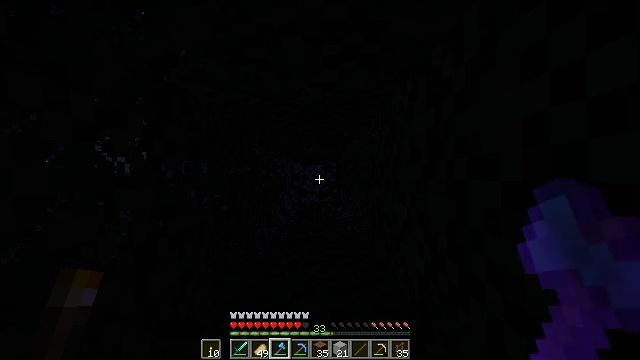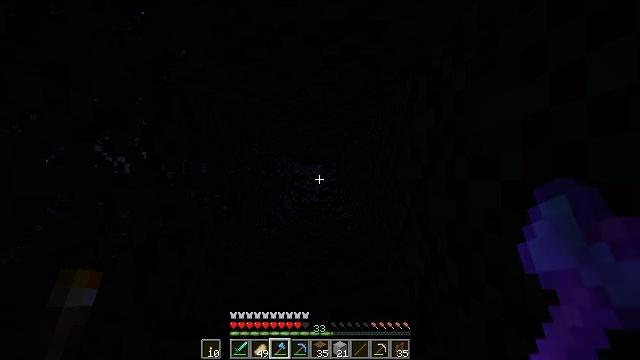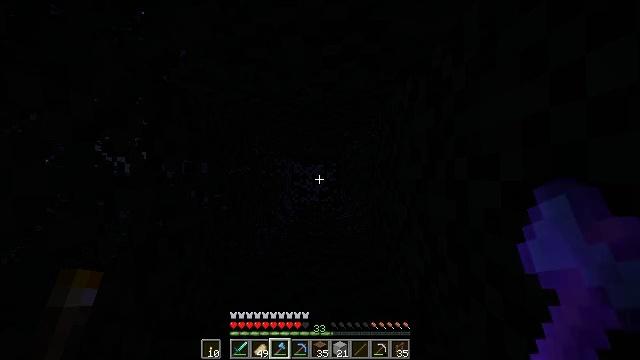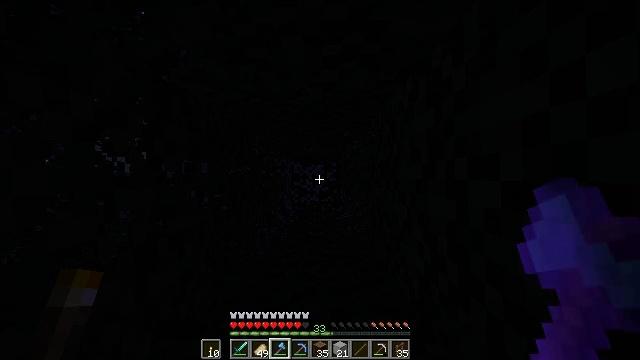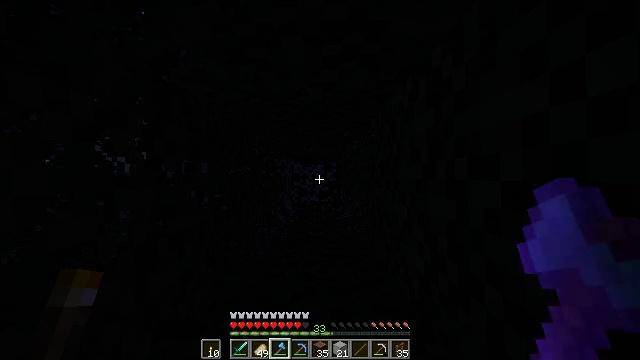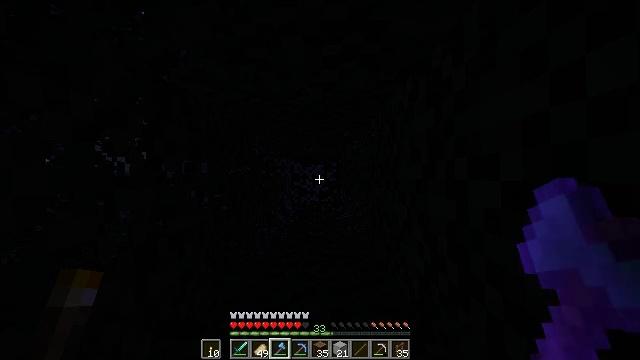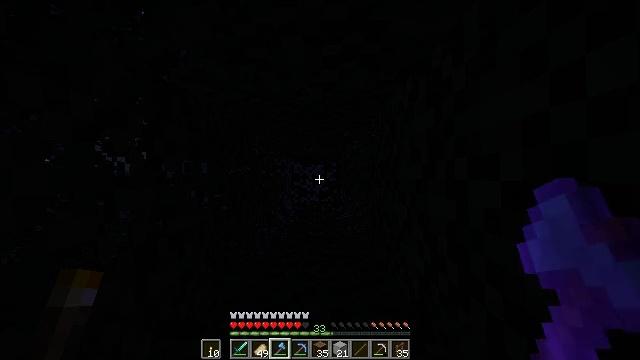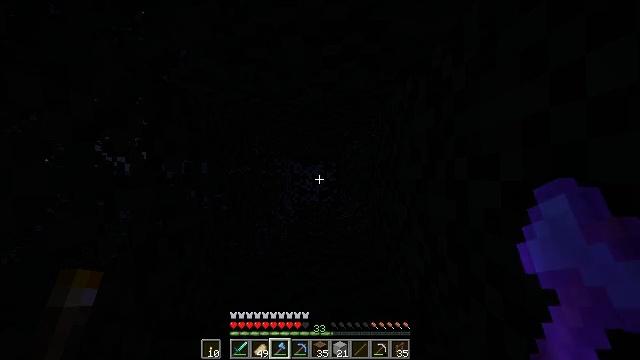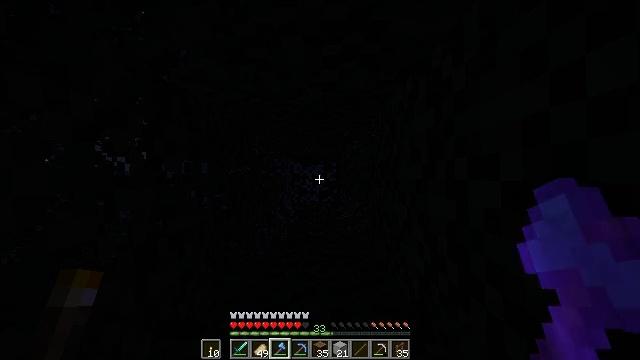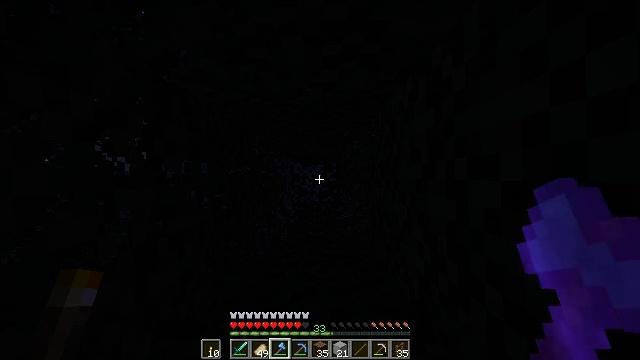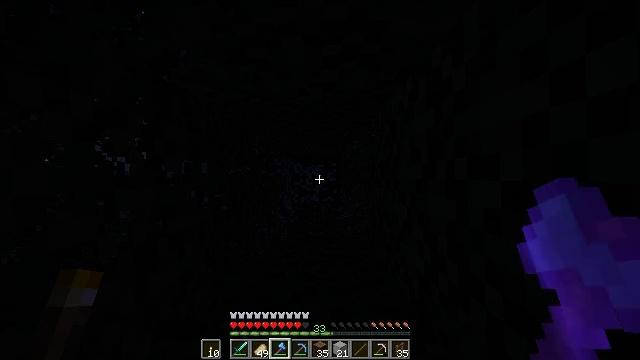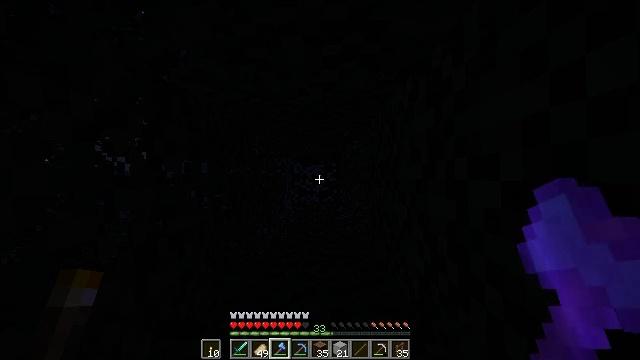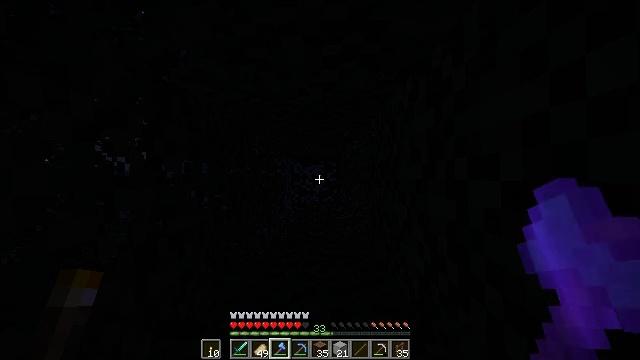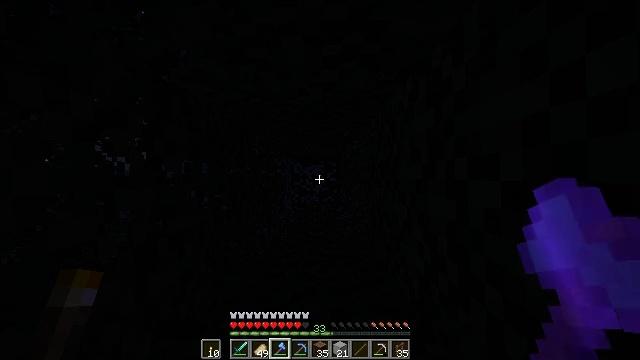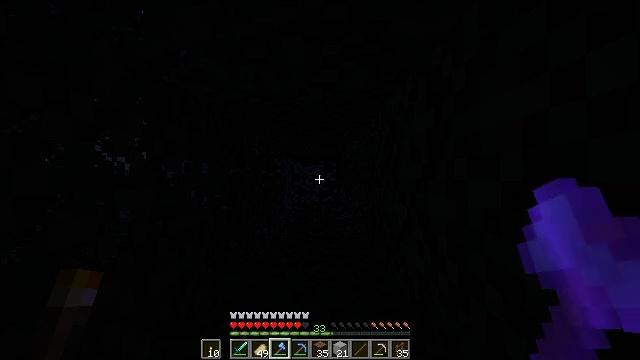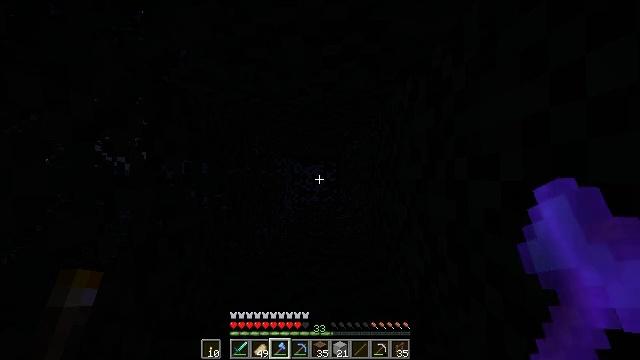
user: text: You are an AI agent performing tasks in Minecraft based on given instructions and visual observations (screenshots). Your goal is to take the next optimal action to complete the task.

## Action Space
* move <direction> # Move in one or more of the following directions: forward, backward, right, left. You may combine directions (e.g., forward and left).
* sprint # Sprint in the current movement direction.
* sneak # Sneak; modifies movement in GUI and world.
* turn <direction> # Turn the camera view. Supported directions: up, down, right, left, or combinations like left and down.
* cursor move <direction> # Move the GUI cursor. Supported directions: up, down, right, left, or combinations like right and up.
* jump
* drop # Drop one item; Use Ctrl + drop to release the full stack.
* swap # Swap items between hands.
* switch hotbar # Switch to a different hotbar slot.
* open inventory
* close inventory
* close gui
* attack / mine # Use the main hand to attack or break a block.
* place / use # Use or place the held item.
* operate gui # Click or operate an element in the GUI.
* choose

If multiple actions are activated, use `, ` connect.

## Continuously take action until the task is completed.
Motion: motion action
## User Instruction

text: Break the brown bed to remove it.
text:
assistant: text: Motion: no_op
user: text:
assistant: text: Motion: no_op
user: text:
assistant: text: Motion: no_op
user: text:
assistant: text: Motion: no_op
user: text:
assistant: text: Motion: no_op
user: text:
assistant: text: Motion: no_op
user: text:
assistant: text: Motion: no_op
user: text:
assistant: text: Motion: no_op
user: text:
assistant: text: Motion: no_op
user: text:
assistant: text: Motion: no_op
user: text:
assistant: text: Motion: no_op
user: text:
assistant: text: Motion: no_op
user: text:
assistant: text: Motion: no_op
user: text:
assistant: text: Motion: no_op
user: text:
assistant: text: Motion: no_op
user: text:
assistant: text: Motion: no_op
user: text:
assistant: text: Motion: no_op
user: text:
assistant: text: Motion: no_op
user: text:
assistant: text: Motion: no_op
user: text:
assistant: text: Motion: no_op
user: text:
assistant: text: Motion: no_op
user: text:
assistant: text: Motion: no_op
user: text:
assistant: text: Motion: no_op
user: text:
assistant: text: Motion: no_op
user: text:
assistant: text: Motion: no_op
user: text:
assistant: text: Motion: no_op
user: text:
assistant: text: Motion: no_op
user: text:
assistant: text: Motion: no_op
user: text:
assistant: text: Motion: no_op
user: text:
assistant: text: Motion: no_op